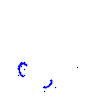
Particle: pion